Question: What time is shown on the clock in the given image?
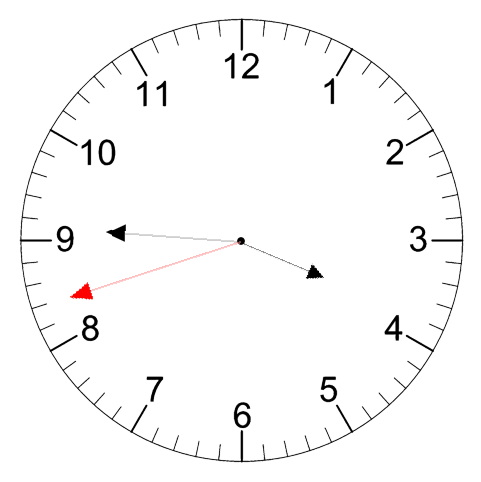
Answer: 03:45:42